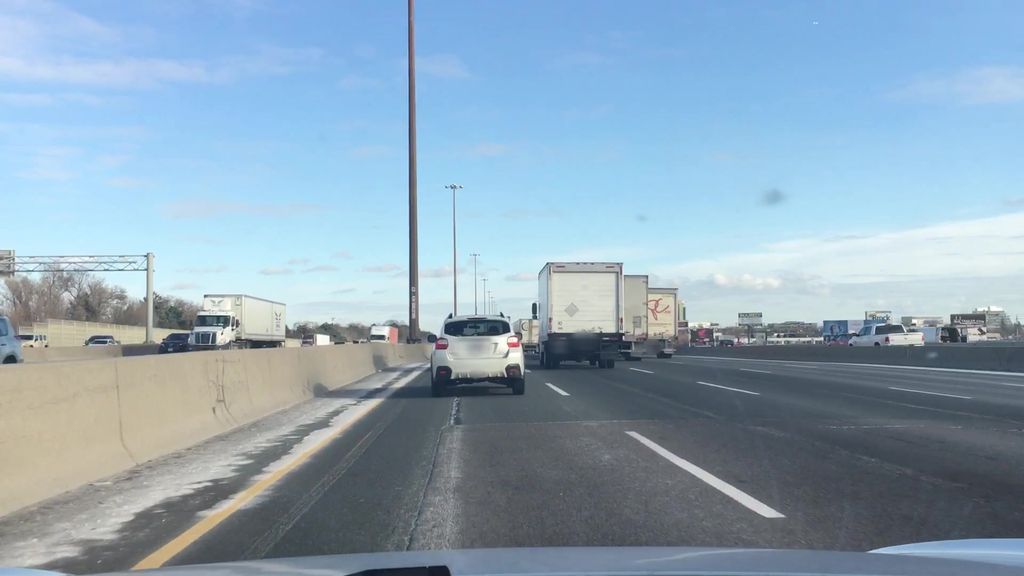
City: toronto